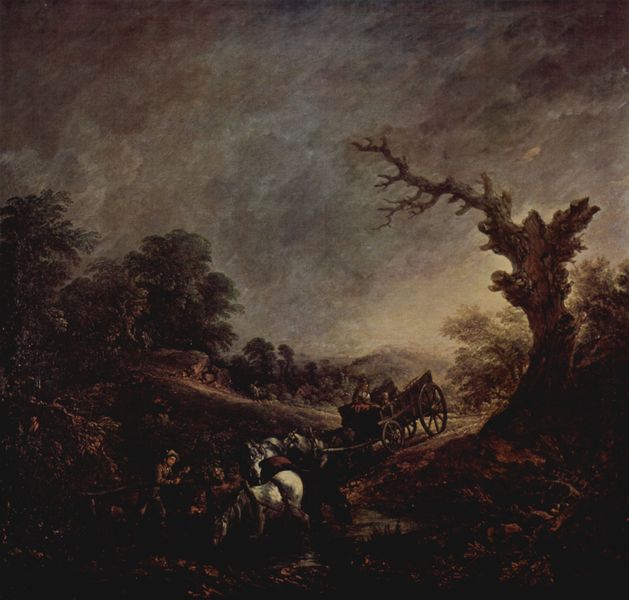
Titel: Sonnenuntergang, Zugpferde werden getränkt
Künstler: Thomas Gainsborough
Standort: London
Institution: Tate Gallery
Schlagwörter: baum, blau, dunkel, gemälde, gewitter, himmel, mann, schatten, wasser, weiß, wolken, bäume, grün, landschaft, menschen, ocker, see, äste, abend, braun, grau, licht, nacht, schwarz, strasse, tiere, weg, wolke, malerei, trinken, tot, öl, bach, baumstamm, dämmerung, horizont, hügel, natur, wind, zweige, büsche, sonne, wald, bauern, karren, kinder, pferd, pferde, reiter, räder, düster, abhang, kahl, rast, kutsche, speichen, wagen, böschung, friedrich, sturm, unwetter, wetter, regen, mond, dürr, bedrohlich, deichsel, schlamm, schimmel, mensche, tümpel, reise, unfall, tränke, eiche, morast, blattlos, baumstumpf, wals, quadratisch, leiterwagen, pferdewagen, leise, natru, furt, überquerung, vier pferde, verdörrt, fuhrt, entlaubt, caspar david, knorreiche, nacxht